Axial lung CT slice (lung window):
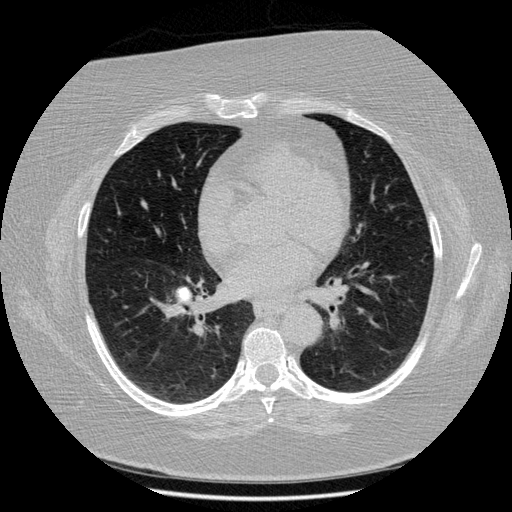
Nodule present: no